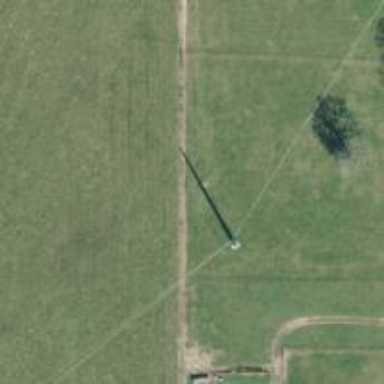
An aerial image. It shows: Power pole.